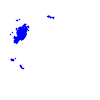
Particle: electron